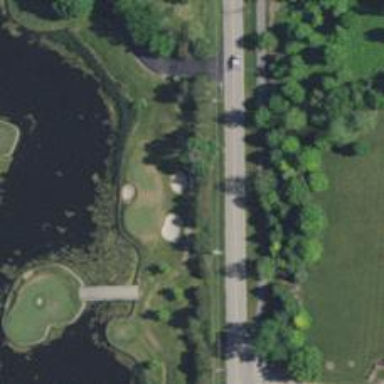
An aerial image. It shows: Path for both road and golf.